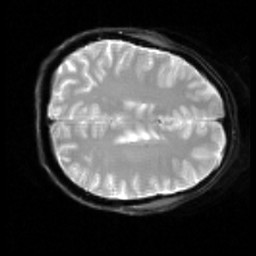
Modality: inplaneT2
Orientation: axial
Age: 31
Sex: female